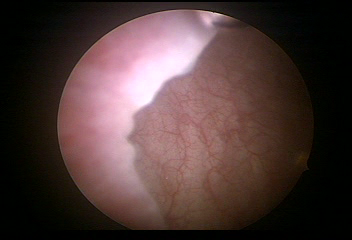
Modality: WLC
Class: Normal mucosa
Bladder cancer association: No